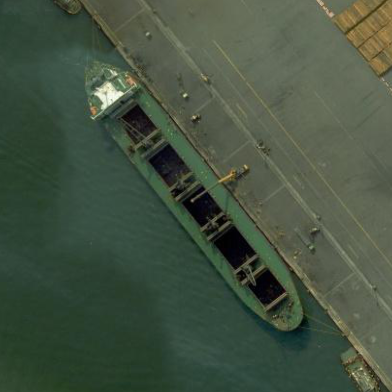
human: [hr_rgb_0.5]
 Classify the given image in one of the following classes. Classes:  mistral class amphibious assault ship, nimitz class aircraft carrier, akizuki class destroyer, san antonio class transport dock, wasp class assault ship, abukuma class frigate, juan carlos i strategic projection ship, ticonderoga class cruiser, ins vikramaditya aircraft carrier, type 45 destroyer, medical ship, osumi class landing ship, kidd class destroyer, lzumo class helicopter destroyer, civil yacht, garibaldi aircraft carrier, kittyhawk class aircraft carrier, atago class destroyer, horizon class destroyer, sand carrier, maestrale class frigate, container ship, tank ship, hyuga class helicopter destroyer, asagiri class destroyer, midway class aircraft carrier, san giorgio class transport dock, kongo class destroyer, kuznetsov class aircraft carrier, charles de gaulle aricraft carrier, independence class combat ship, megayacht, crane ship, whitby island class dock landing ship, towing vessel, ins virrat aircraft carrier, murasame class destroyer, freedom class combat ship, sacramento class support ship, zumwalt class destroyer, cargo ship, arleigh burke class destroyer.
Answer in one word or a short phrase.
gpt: Sand carrier